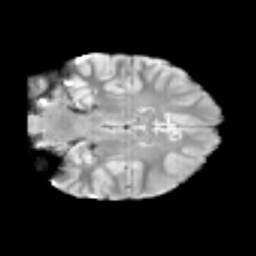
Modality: T2w
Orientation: coronal
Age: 13
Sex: female
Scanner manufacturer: siemens
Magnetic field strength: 3 T
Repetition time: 3.8 s
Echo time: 0.07 s